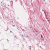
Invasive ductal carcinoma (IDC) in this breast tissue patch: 0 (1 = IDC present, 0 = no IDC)